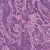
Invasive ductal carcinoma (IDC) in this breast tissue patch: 1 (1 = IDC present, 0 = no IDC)